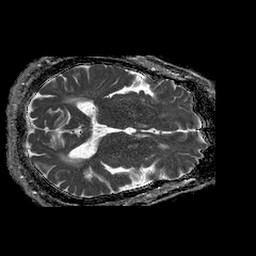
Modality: ADC
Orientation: axial
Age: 61
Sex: male
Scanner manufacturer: philips
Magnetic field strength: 1.5 T
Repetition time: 4.6 s
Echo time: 0.08709 s